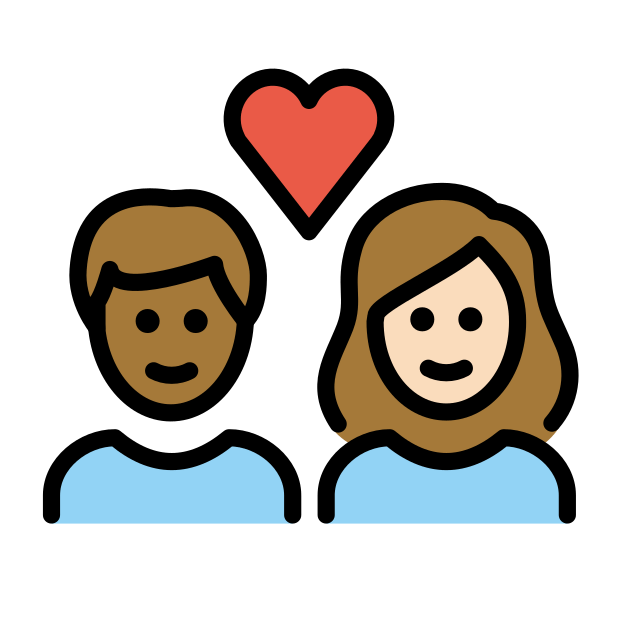
couple with heart: woman, man, medium-dark skin tone, light skin tone